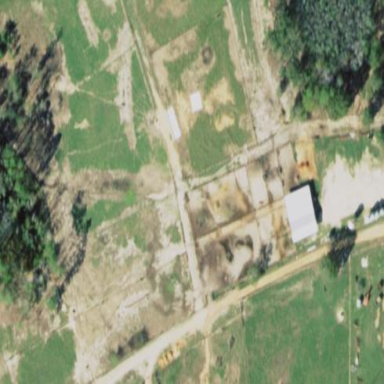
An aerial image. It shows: Feedlot within farmyard.